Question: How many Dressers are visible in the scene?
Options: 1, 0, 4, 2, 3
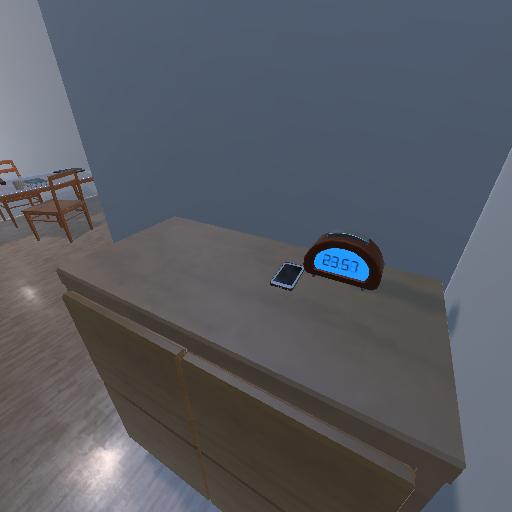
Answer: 1